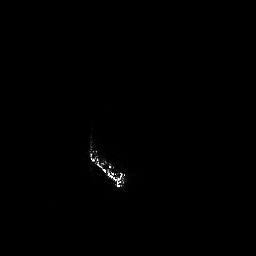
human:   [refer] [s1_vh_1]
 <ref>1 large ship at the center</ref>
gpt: <box>[[33, 53, 48, 73, 0]]</box>